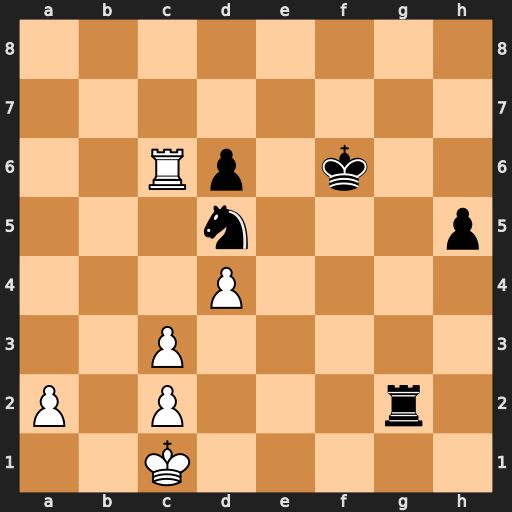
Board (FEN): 8/8/2Rp1k2/3n3p/3P4/2P5/P1P3r1/2K5
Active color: w
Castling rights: -
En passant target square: -
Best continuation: Rxd6+ Kg7 Rxd5